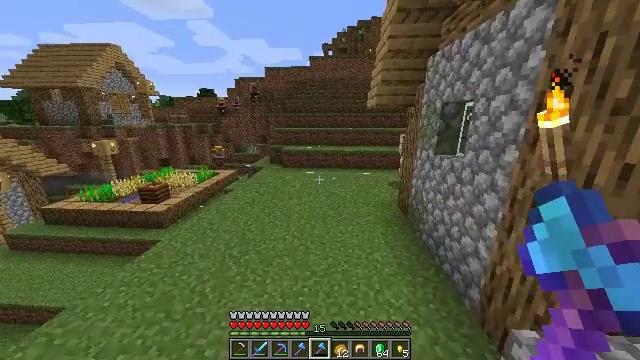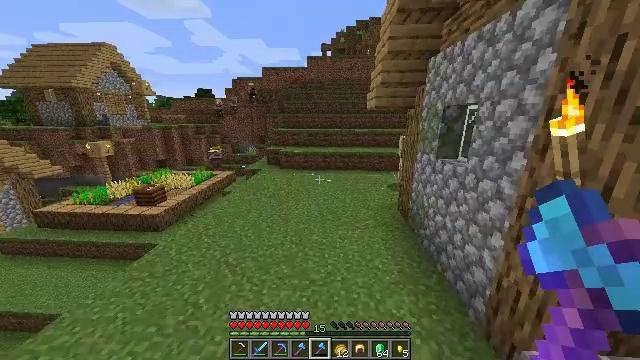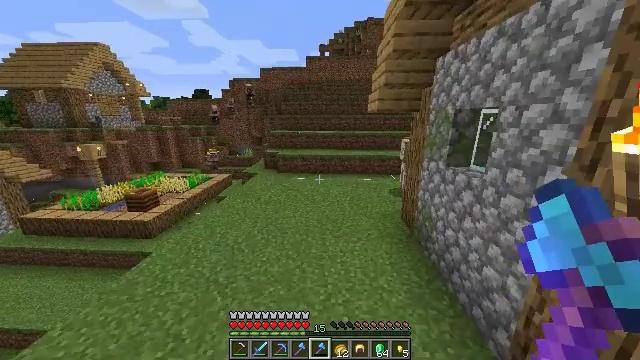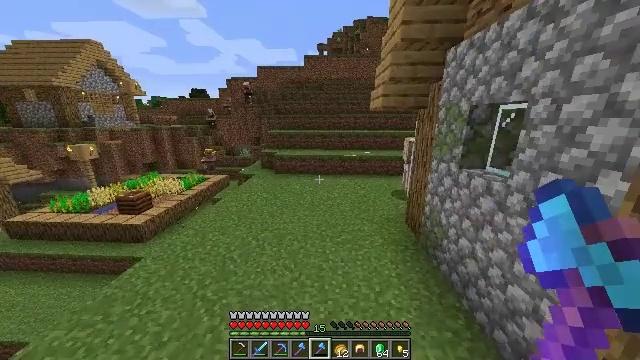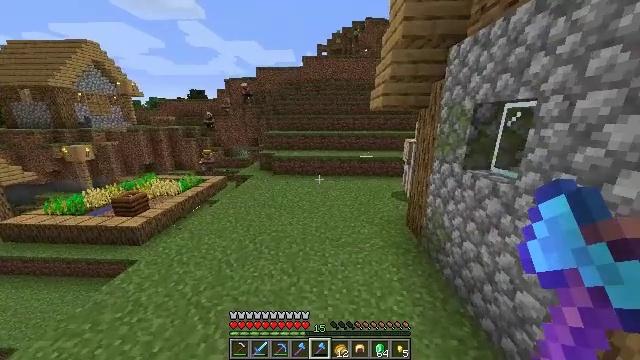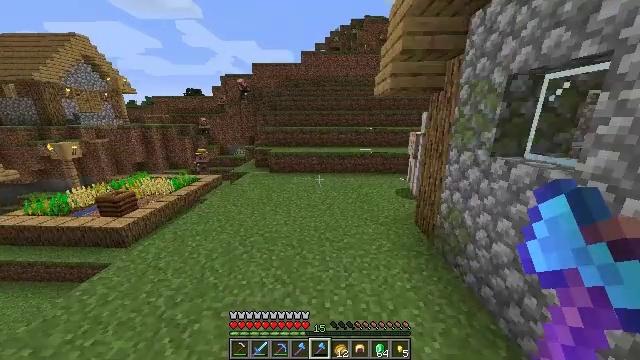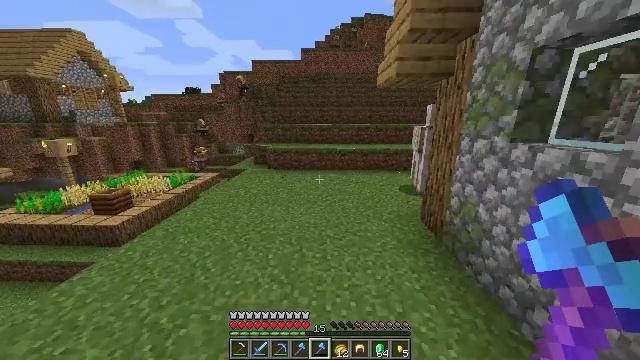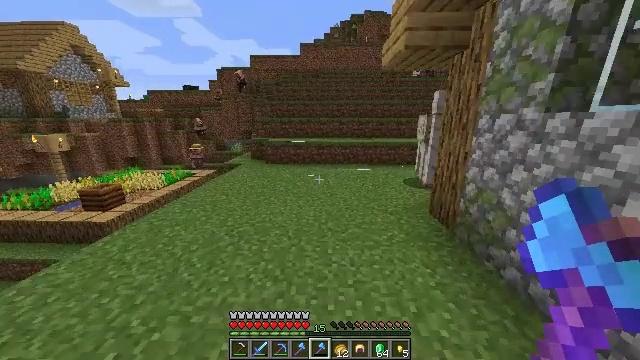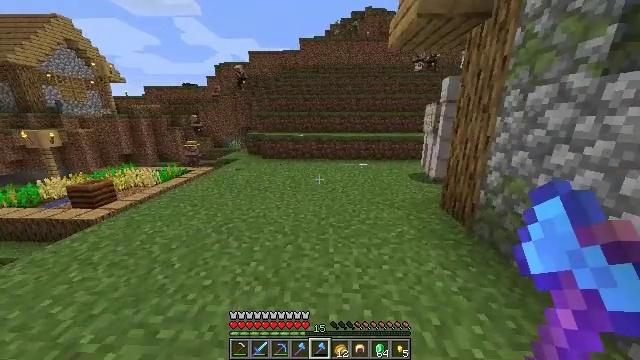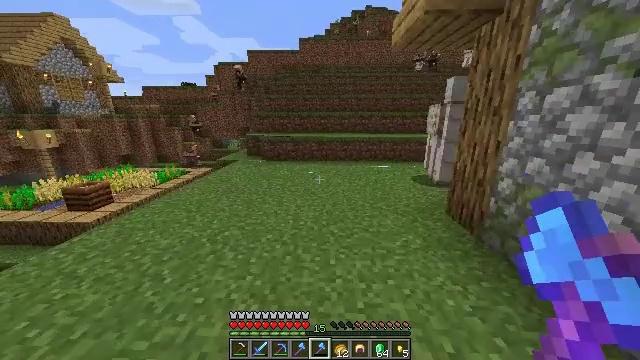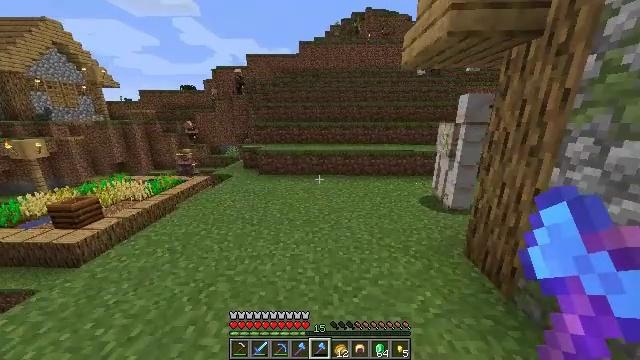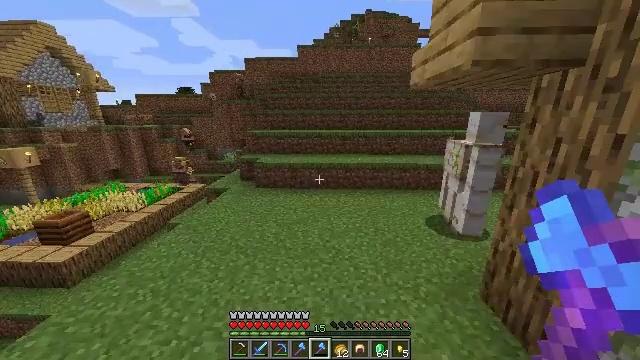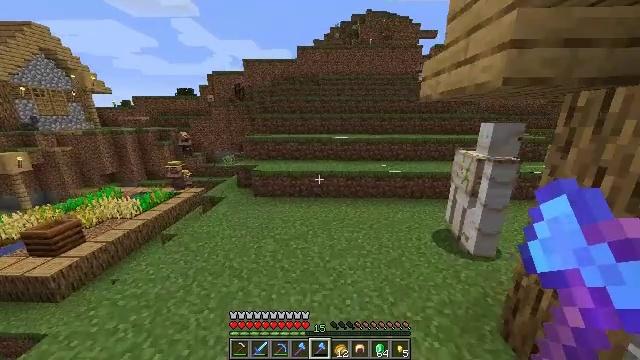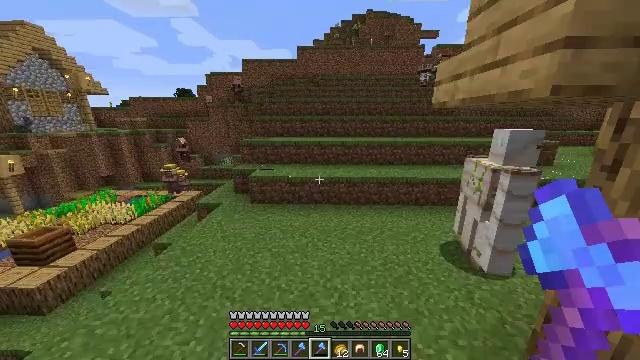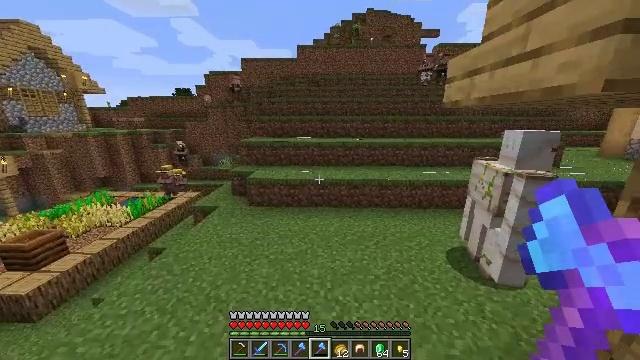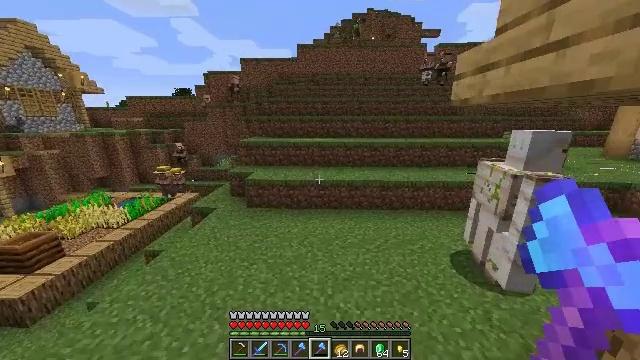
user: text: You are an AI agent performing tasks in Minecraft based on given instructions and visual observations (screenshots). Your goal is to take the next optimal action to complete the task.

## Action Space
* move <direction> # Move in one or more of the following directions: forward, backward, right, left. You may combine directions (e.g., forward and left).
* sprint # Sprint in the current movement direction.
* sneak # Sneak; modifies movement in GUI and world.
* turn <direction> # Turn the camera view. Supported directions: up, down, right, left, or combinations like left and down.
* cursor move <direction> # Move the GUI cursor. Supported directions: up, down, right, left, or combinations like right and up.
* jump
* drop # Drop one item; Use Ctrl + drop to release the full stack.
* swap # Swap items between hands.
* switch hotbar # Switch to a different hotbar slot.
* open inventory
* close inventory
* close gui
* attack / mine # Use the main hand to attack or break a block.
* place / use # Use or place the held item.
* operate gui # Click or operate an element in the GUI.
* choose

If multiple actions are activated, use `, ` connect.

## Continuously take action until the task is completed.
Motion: motion action
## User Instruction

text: Form a chainmail chestplate at the crafting table.
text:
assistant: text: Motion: move forward, sprint, jump
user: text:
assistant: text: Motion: move forward, jump
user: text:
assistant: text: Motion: move forward, jump
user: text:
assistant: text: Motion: move forward, jump
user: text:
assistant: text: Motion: move forward, jump
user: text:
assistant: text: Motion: move forward, jump
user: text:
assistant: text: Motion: move forward, sprint, jump
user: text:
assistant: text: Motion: move forward, sprint, jump
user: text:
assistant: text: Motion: move forward, sprint, jump
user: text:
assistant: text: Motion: move forward, sprint, jump
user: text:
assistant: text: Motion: move forward, jump
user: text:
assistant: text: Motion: move forward, jump
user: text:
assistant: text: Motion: move forward, jump
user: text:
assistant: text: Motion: move forward, jump
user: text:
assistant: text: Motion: move forward, jump
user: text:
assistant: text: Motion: move forward, jump
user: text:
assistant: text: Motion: move forward, jump
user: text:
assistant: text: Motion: move forward, sprint, jump
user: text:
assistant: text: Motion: move forward, sprint, jump
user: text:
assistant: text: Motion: move forward, sprint, jump
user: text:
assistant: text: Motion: move forward, sprint, jump
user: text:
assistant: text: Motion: move forward, sprint, jump
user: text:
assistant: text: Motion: move forward, jump
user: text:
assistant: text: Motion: move forward, jump
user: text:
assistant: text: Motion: move forward, jump
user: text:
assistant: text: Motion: move forward, jump
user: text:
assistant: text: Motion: move forward, jump
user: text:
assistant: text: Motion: move forward, turn right, jump
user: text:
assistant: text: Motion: move forward, turn right, jump
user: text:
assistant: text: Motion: move forward, sprint, turn right and up, jump